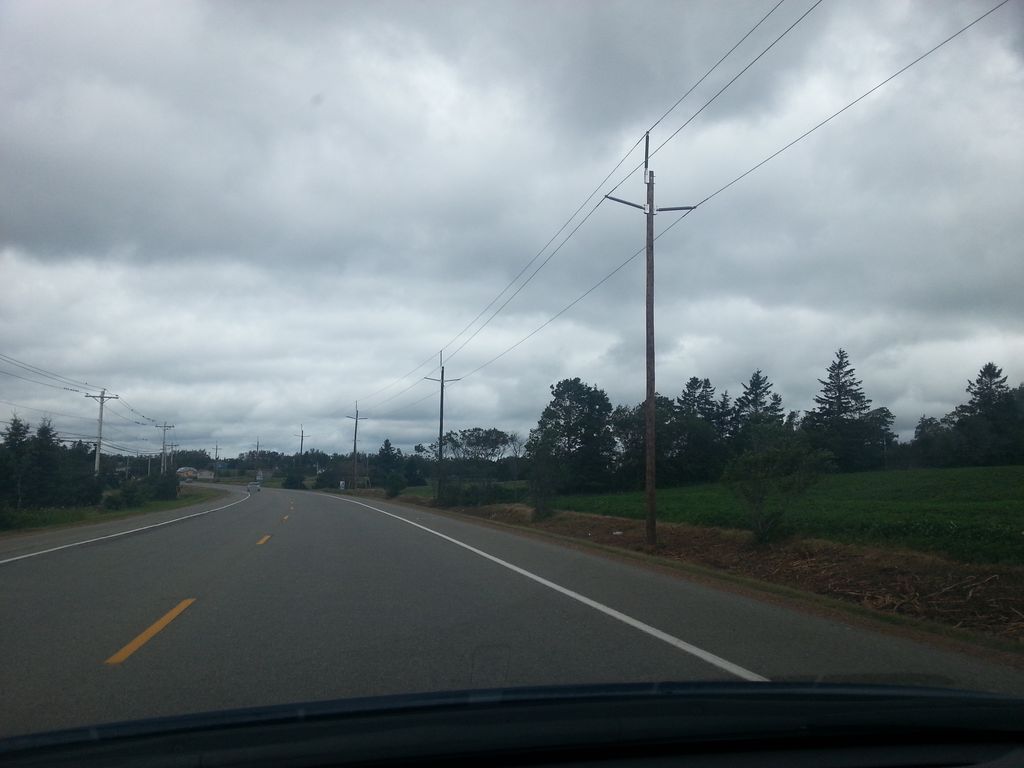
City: charlottetown